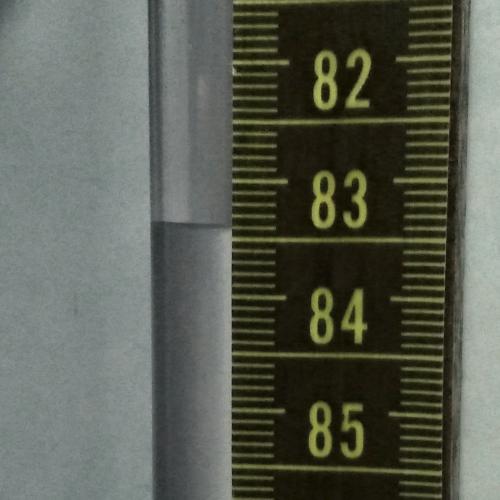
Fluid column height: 83.4 cm